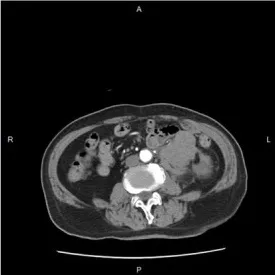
CT results. CT result on April 25, 2022.
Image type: radiology (ct)